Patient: sex M, age 71
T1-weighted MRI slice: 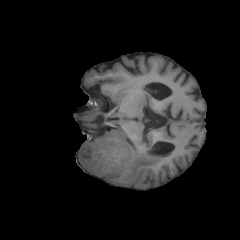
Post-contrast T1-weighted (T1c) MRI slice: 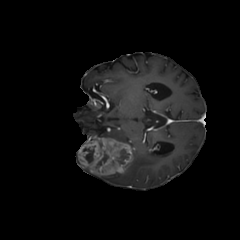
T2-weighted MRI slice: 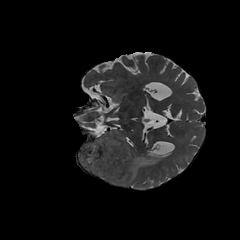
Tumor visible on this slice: yes
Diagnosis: Glioblastoma, IDH-wildtype
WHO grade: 4